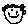
Label: smiley face